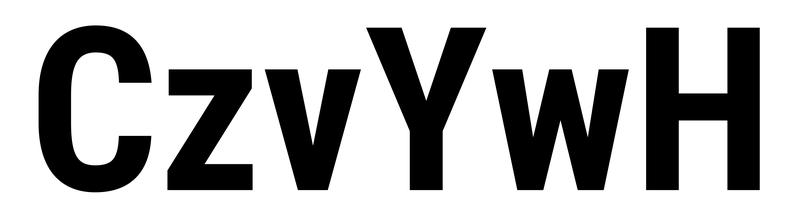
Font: Roboto_Condensed_Bold